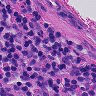
Metastatic tissue present: no